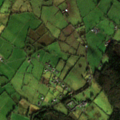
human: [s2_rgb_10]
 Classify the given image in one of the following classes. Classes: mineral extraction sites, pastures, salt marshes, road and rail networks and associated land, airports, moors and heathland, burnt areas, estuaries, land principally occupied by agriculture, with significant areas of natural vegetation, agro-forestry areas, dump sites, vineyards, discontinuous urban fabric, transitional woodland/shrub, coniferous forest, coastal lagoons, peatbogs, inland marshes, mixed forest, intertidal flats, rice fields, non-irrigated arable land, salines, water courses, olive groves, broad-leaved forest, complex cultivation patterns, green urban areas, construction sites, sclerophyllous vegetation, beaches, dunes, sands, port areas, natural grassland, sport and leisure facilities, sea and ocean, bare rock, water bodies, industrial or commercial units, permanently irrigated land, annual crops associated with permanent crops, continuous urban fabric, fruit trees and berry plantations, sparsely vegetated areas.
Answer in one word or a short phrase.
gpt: pastures, broad-leaved forest, mixed forest